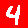
Digit: 4